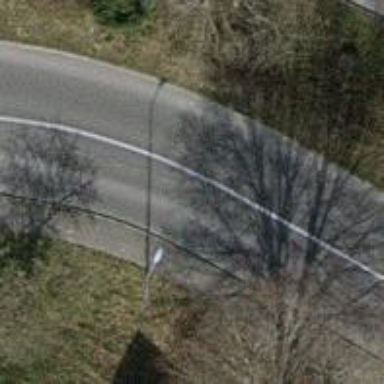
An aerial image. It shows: Unclassified road with asphalt surface.